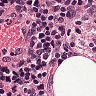
Metastatic tissue present: no